Question: Count the number of objects in the diagram.
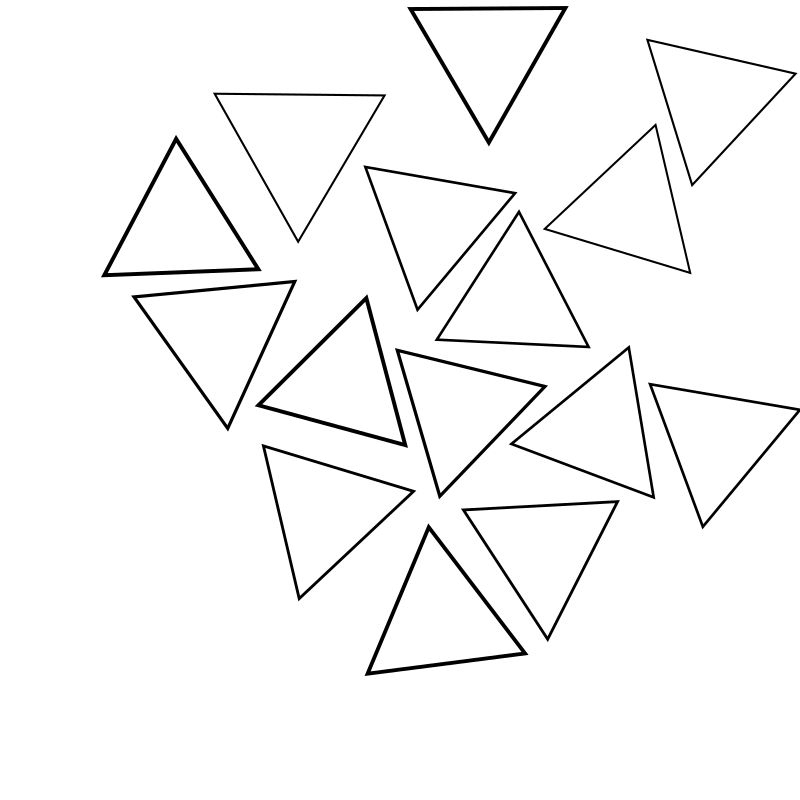
Answer: 15